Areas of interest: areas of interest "Cemetery"
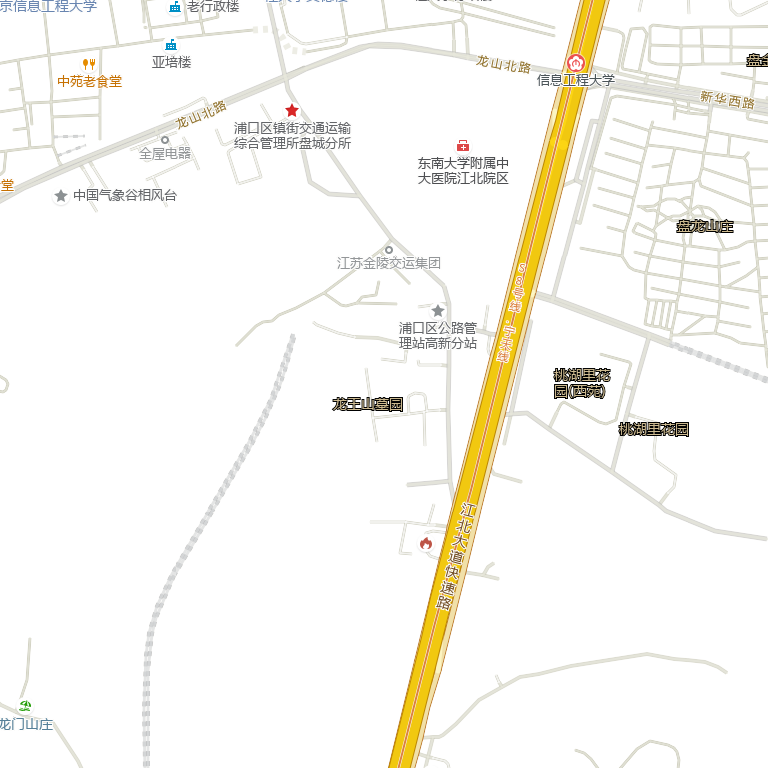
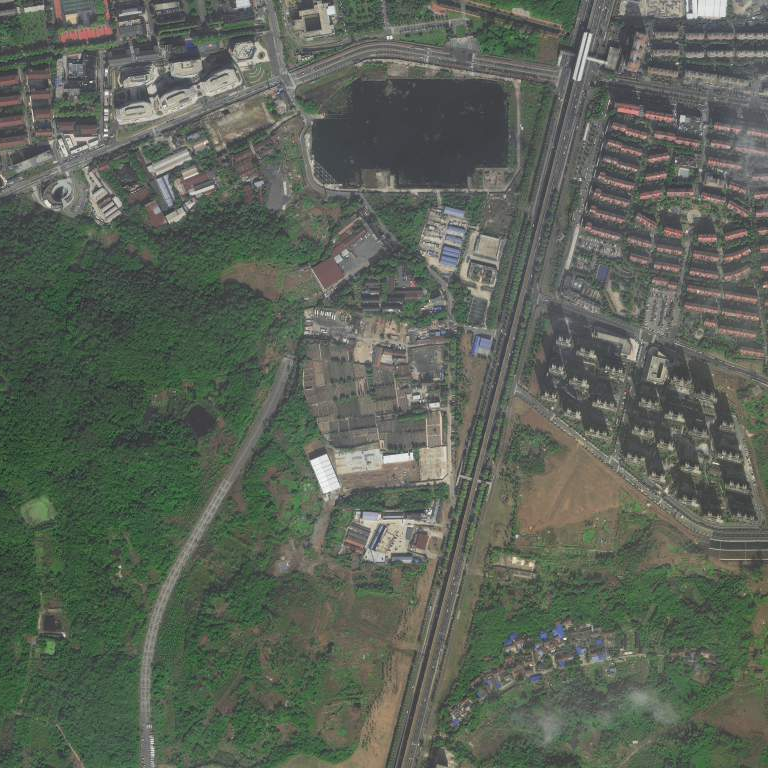